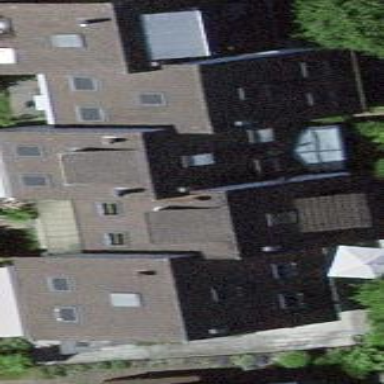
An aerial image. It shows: Terrace building.